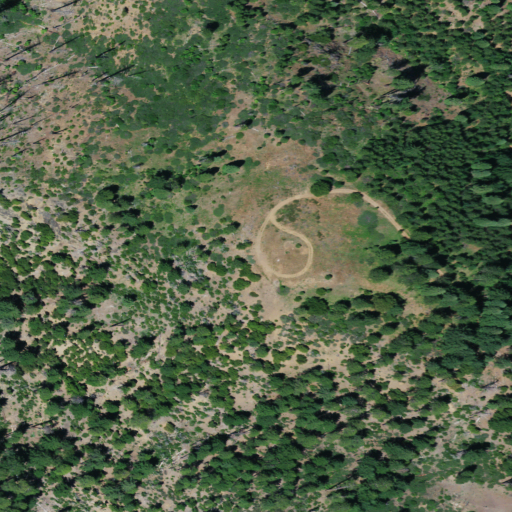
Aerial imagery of mountain in California named Limedyke Mountain containing shrub, evergreen forest, open development, and low intensity development